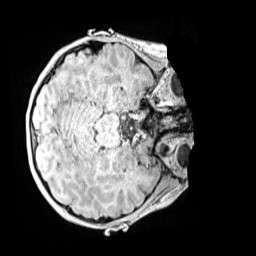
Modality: MP2RAGE
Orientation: axial
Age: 10
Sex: female
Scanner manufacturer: siemens
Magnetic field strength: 3 T
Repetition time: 4 s
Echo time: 0.00299 s